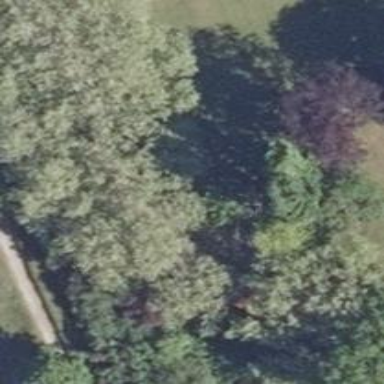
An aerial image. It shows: Row of broadleaved trees.